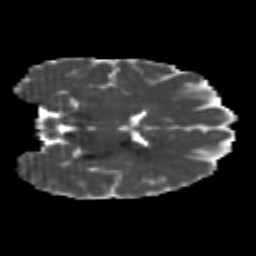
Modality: MD
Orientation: coronal
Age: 25
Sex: female
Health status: healthy
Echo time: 0.074 s